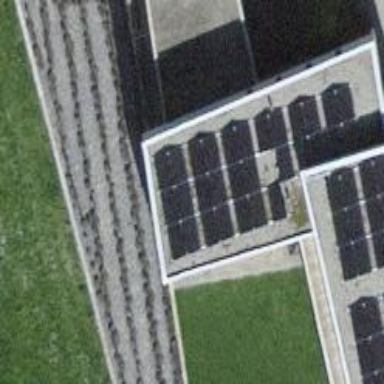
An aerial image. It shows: Solar power generator using photovoltaic method with solar photovoltaic panel types.